Interaction volume radius: 10 \u00c5
Interaction volume height: 10 \u00c5
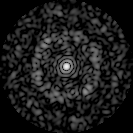
Disorder parameter: 0.8069